Question: I made a simple circuit to blink an LED, but the code does not work in proteus simulation. See the code and the simulation below.
'''
#INCLUDE "P18F2550.INC"
CONFIG WDT=OFF
CONFIG OSC=HS
CONFIG LVP=OFF
R2 EQU 0x2
R3 EQU 0x3
R4 EQU 0x4
ORG 0x0000
;Definindo todos os pinos de TRISA como entrada
MOVLW b'<PHONE>'
MOVWF TRISA
;Definindo todos os pinos de TRISB como entrada
;exceto o pino 0 (RB0)
MOVLW b'<PHONE>'
MOVWF TRISB
MOVLW 0x0000
MOVWF INTCON2 ;habilita a portB para 1
MAIN
BTFSS PORTA, RA0 ;Le entrada do bit 0 de PORTA
GOTO ESTA_OFF
ESTA_ON
BSF PORTB, RB0; Manda 1 para RB0
GOTO MAIN
ESTA_OFF
BCF PORTB, RB0 ;Manda 0 para RB0
GOTO MAIN
'''

Does anyone have a solution to the problem? Thank you very much.
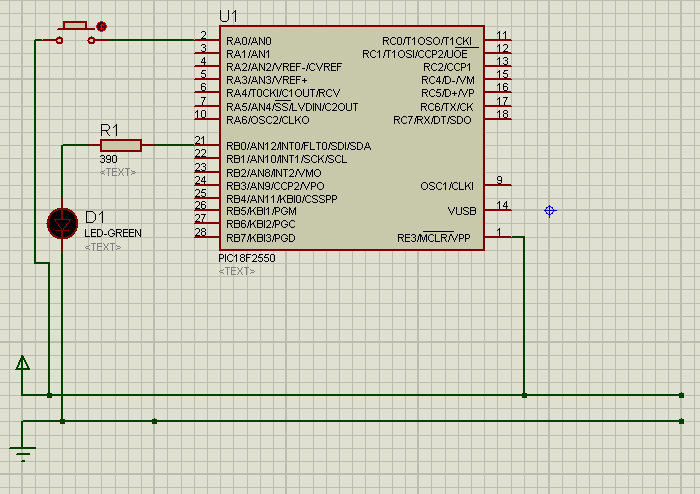
Answer: I'm not super familiar with the PIC, so I'm not sure if this is applicable, but it doesn't look like you have anything pulling down the RA0 pin on the PIC, so it'll float when the button isn't pressed. Try adding a high-value (say, 10k) resistor between the pin and ground to pull it down.